Question: I have the following Xib file form my project:

I tried to add to hint view some new constraints (bottom, top, left and right space to super view), but it's impossible from interface builder as image shows. How it should be done?
Corresponding function:
'''
+ (instancetype)presentInViewController:(UIViewController *)viewController withDefaultsKey:(NSString *)defaultsKey {
ELHintViewOwner *owner = [ELHintViewOwner new];
NSArray *bundle = [[NSBundle mainBundle] loadNibNamed:NSStringFromClass(self) owner:owner options:nil];
//hintViewOwner.decoupledView.delegateViewController = viewController
ELHintView *hintView = [bundle firstObject];
hintView.frame = viewController.view.bounds;
hintView.titleLabel.text = @"";
hintView.defaultsKey = defaultsKey;
hintView.tapAnywhereLabel.text = NSLocalizedString(@"Tap anywhere to continue", nil);
hintView.showLabel.text = NSLocalizedString(@"Don't show this message again", nil);
hintView.imageView.hidden = YES;
hintView.showSwitch.on = ![[[NSUserDefaults standardUserDefaults] valueForKey:defaultsKey] boolValue];
if ([hintView shouldShow])
[viewController.view addSubview:owner.decoupledView];
return hintView;
}
'''
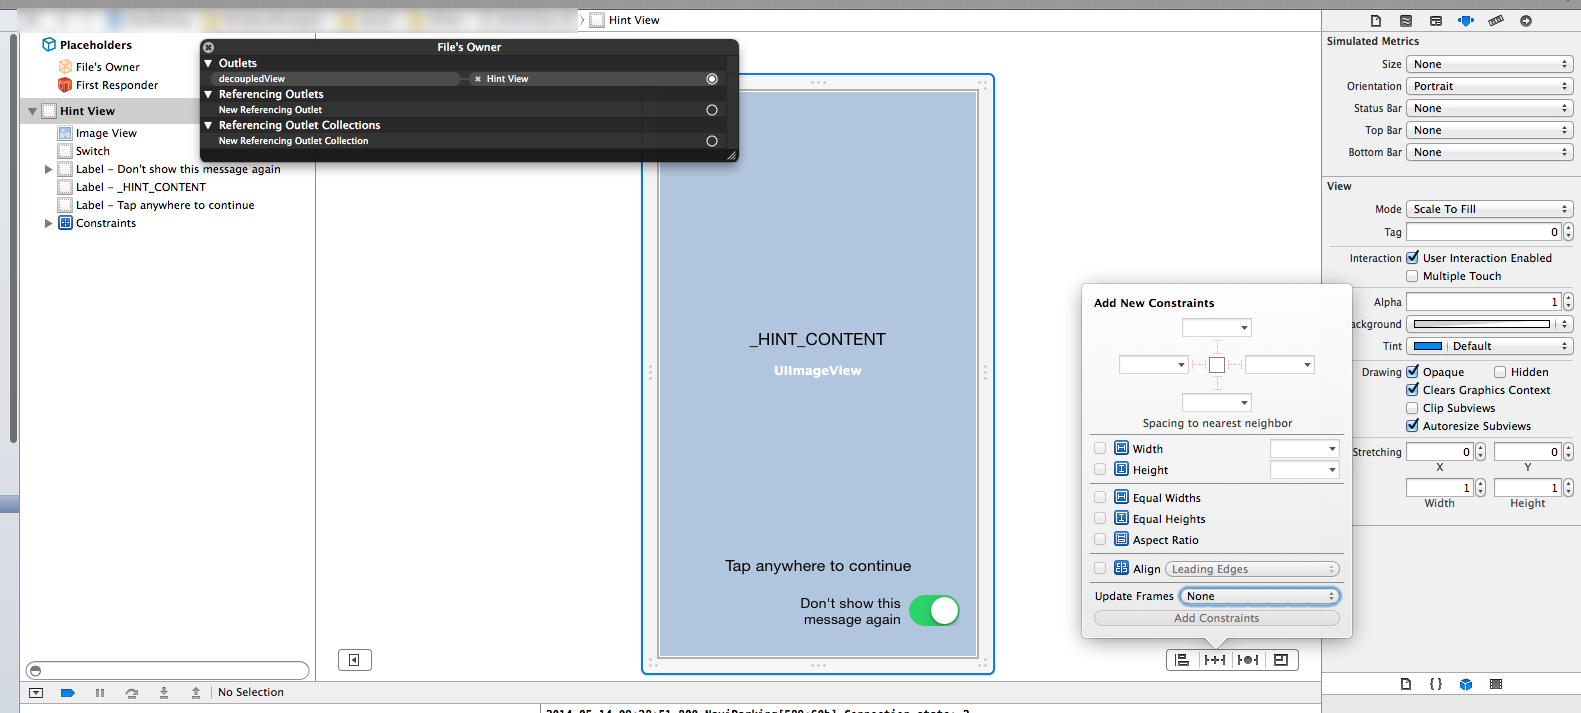
Answer: You will have to add the autolayout constraints in the code if you are adding the superview to some other view.
'''
+ (instancetype)presentInViewController:(UIViewController *)viewController withDefaultsKey:(NSString *)defaultsKey {
ELHintViewOwner *owner = [ELHintViewOwner new];
NSArray *bundle = [[NSBundle mainBundle] loadNibNamed:NSStringFromClass(self) owner:owner options:nil];
//hintViewOwner.decoupledView.delegateViewController = viewController
ELHintView *hintView = [bundle firstObject];
hintView.frame = viewController.view.bounds;
hintView.titleLabel.text = @"";
hintView.defaultsKey = defaultsKey;
hintView.tapAnywhereLabel.text = NSLocalizedString(@"Tap anywhere to continue", nil);
hintView.showLabel.text = NSLocalizedString(@"Don't show this message again", nil);
hintView.imageView.hidden = YES;
hintView.showSwitch.on = ![[[NSUserDefaults standardUserDefaults] valueForKey:defaultsKey] boolValue];
if ([hintView shouldShow]){
[viewController.view addSubview:owner.decoupledView];
hintView.translatesAutoresizingMaskIntoConstraints = NO;
NSArray *constraintsX = [NSLayoutConstraint constraintsWithVisualFormat:@"H:|[hintView]|" options:0 metrics:nil views:NSDictionaryOfVariableBindings(hintView)];
NSArray *constraintsY = [NSLayoutConstraint constraintsWithVisualFormat:@"V:|[hintView]|" options:0 metrics:nil views:NSDictionaryOfVariableBindings(hintView)];
[viewController.view addConstraints:constraintsX];
[viewController.view addConstraints:constraintsY];
}
return hintView;
}
'''